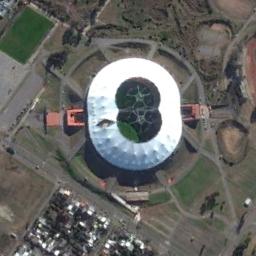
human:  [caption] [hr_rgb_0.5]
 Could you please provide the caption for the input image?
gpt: The stadium has a blue roof on three sides and a red roof on the other side .

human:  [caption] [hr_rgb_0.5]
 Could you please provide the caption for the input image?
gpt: Many buildings are next to the stadium .

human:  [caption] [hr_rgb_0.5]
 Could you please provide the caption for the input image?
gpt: The circular stadium is built on the lawn .

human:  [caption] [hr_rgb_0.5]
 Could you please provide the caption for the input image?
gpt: The stadium is on the grass next to some buildings .

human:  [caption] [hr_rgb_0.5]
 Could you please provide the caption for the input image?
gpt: There are some green lawns near the stadium with a white roof .